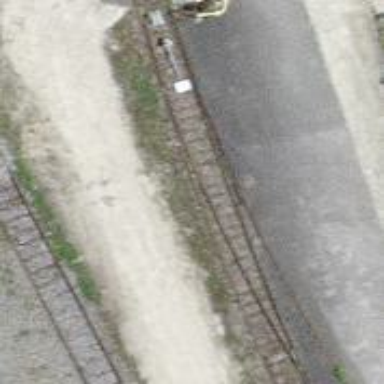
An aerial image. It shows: Disused railway spur with one track.